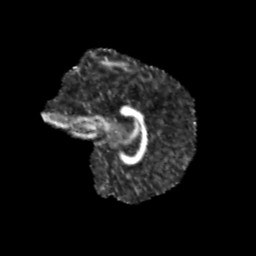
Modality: FA
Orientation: sagittal
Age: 12
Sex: male
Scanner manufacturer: siemens
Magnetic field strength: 3 T
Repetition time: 3.8 s
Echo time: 0.07 s